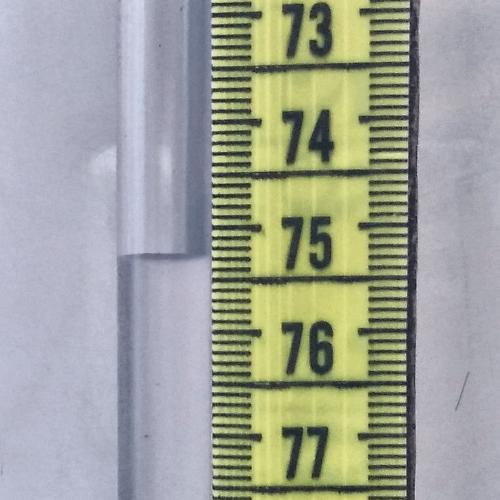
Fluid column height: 75.3 cm